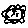
Label: flower